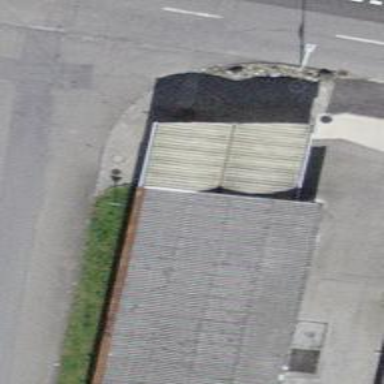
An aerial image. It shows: Fuel station.